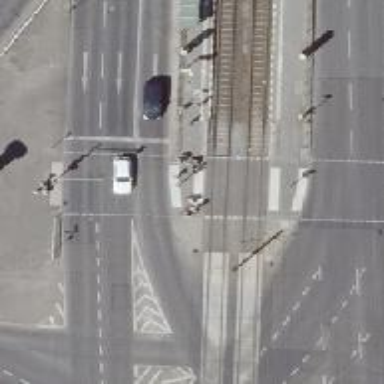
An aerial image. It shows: Tram crossing with traffic signals.